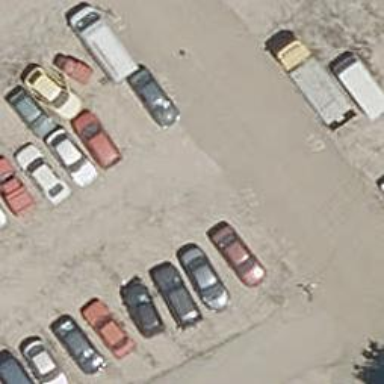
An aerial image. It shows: Parking aisle designated as service road.